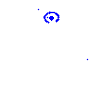
Particle: pion